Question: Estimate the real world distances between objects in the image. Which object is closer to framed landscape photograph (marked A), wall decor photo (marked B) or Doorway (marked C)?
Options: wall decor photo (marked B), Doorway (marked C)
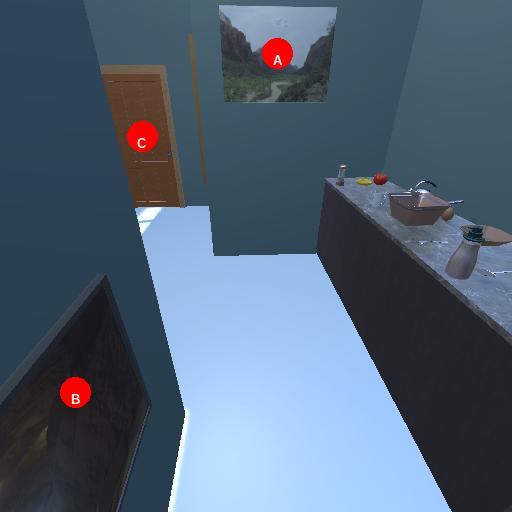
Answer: wall decor photo (marked B)